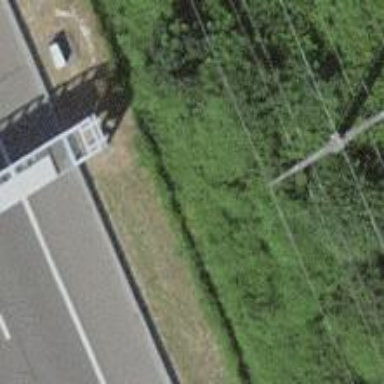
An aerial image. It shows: Concrete power pole.